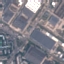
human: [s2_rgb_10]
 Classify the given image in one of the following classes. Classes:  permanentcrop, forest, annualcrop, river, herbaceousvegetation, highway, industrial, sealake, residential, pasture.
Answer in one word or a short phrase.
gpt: Industrial